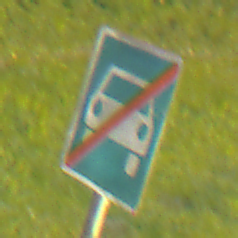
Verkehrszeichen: EndeKraftfahrstrasse
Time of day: Night
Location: Outdoor (Urban)
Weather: PartlyCloudy
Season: NotSpecified
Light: Artificial